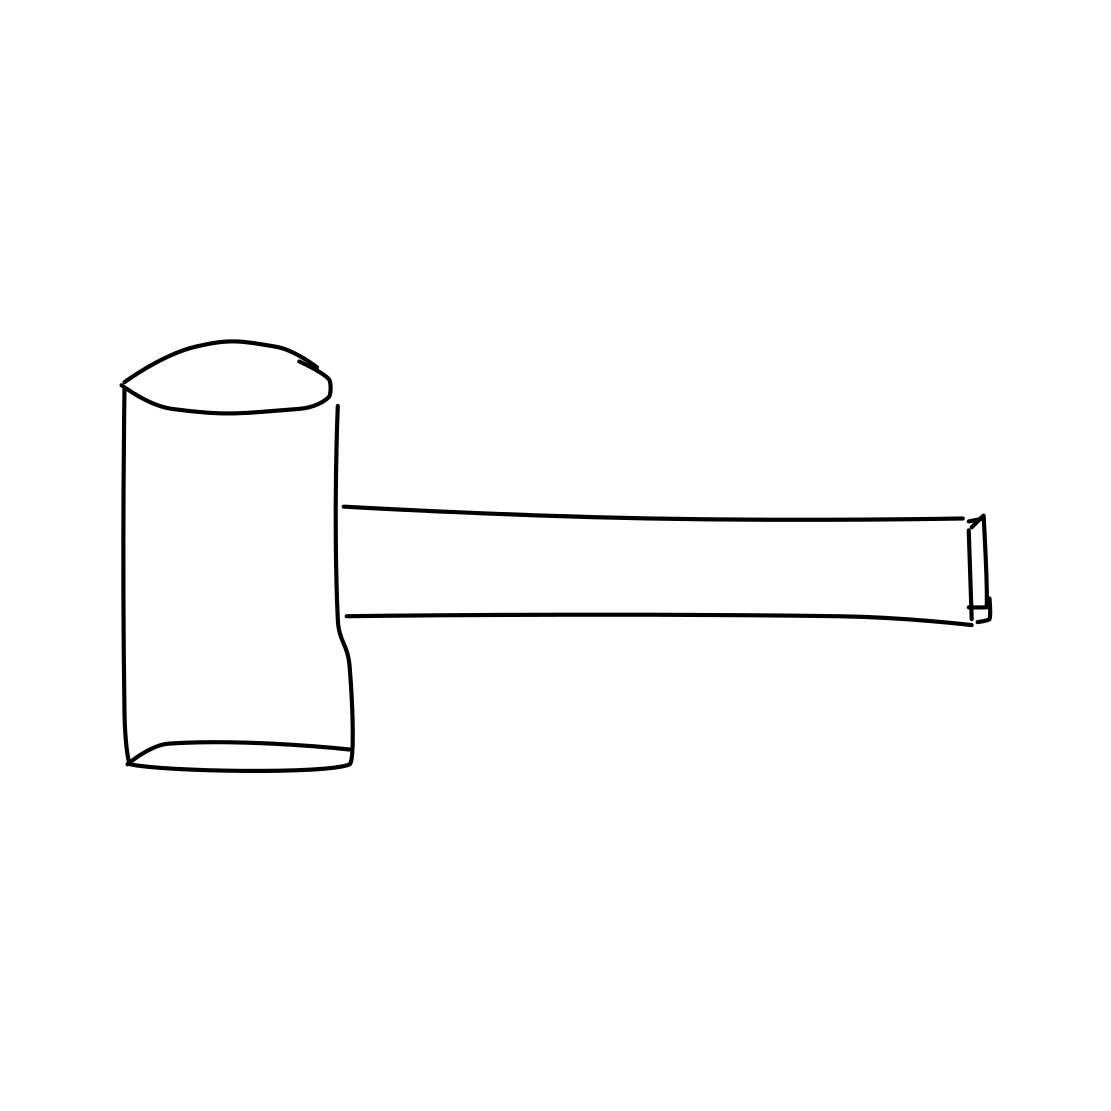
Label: hammer